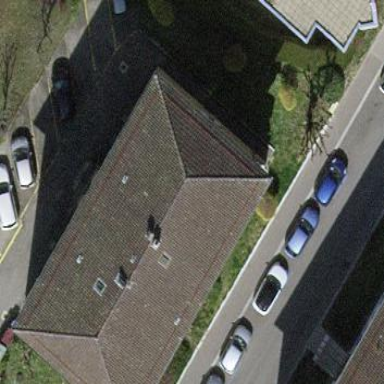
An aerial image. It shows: Hipped roof apartment building.